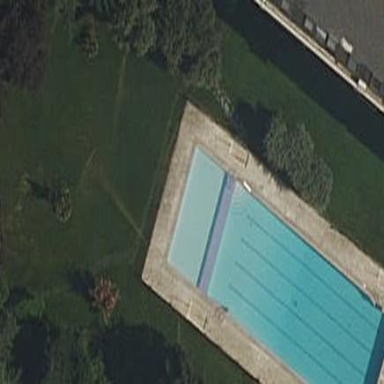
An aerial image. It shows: Swimming pool located in leisure land.